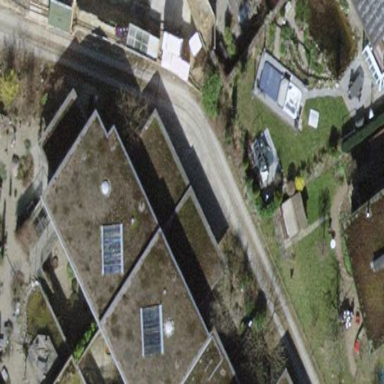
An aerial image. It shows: Semi-detached house with flat roof.